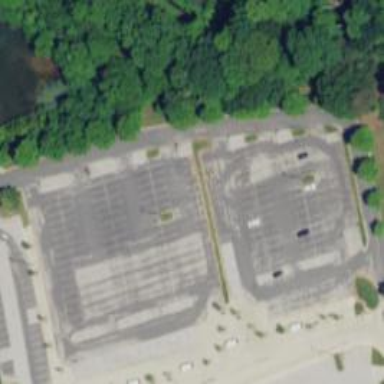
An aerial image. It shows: Parking space.